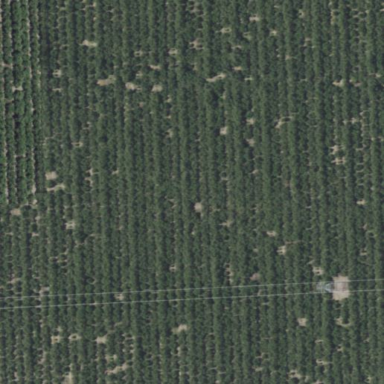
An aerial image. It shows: Almond orchard with rows of almond trees.